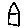
Label: house